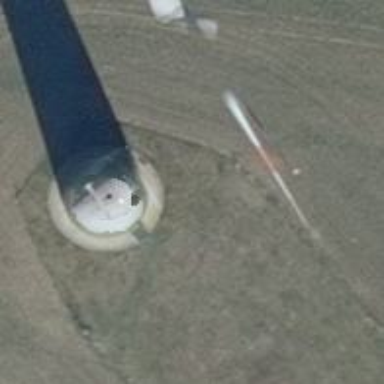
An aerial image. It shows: Wind generator with horizontal axis. The generator is wind turbine.